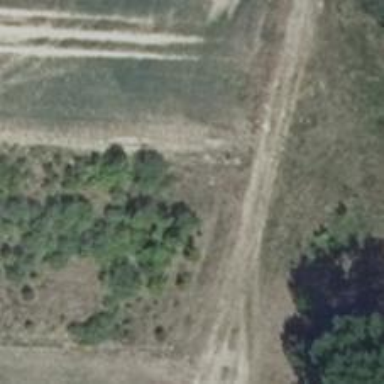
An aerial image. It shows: Hunting stand.